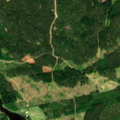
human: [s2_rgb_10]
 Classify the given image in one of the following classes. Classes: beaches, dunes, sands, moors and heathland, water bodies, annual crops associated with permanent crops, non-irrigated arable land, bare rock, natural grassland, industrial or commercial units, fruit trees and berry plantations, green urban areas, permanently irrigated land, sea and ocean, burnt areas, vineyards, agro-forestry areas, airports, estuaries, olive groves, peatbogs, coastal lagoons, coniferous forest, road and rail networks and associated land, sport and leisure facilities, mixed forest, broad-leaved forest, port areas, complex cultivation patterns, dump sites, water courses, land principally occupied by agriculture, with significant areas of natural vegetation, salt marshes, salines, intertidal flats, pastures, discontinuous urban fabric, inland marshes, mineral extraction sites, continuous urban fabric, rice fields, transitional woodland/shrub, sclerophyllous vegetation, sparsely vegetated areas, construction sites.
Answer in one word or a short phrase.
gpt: coniferous forest, mixed forest, transitional woodland/shrub